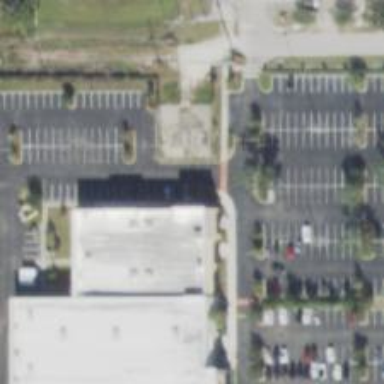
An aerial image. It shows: Parking space is available.